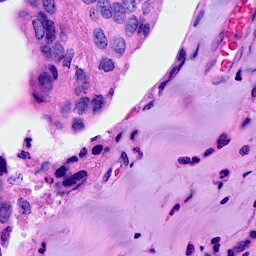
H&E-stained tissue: Breast